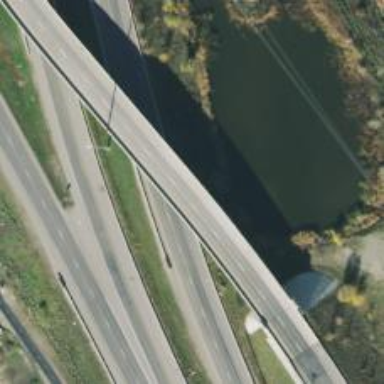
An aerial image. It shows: Bridge over motorway_link.